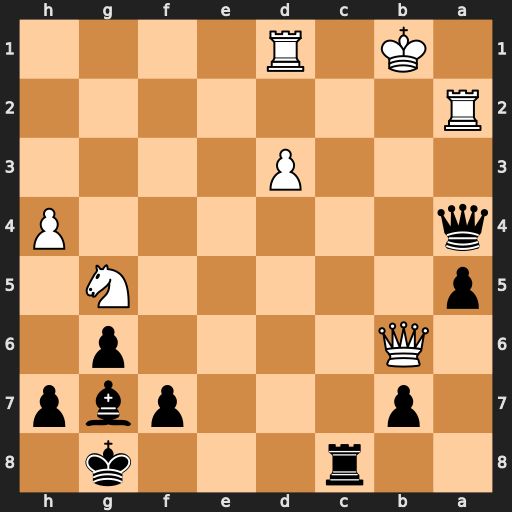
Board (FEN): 2r3k1/1p3pbp/1Q4p1/p5N1/q6P/3P4/R7/1K1R4
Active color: b
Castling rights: -
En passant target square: -
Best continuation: Qxd1#